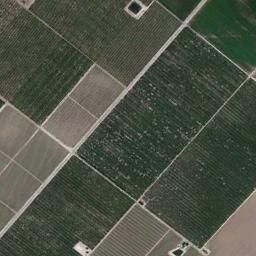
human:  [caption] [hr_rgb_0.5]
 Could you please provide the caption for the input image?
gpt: There are some green and bare rectangular farmland .

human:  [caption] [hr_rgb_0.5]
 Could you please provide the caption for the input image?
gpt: There are many crops in rectangular farmlands .

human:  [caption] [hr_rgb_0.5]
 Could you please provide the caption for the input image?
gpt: Some rectangular farmlands of different colors and sizes are neatly arranged on the ground .

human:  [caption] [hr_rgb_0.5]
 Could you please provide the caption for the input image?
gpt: Many neatly arranged green and tan mixed rectangular farmlands of different sizes .

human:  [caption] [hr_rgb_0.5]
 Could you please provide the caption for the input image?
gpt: There are some green rectangular farmlands and some yellow ones .